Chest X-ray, PA view. Patient: 64 years old, sex F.
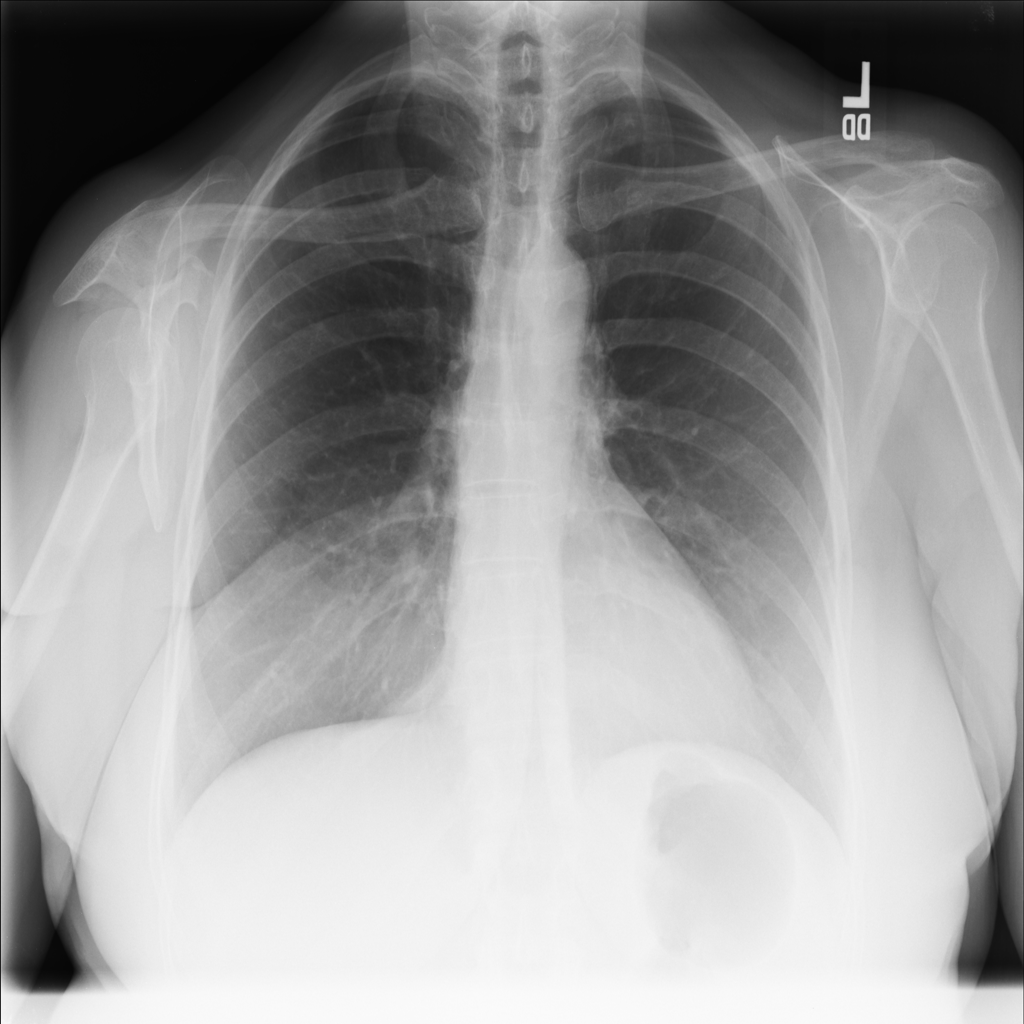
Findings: No Finding